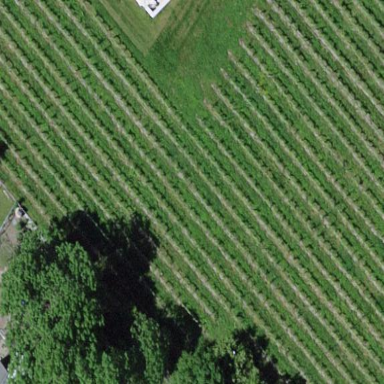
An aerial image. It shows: Vineyard.